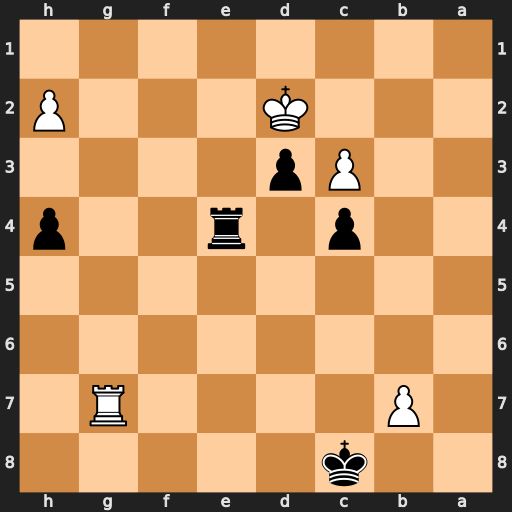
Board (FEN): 2k5/1P4R1/8/8/2p1r2p/2Pp4/3K3P/8
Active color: b
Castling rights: -
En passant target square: -
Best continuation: Kb8 h3 Re2+